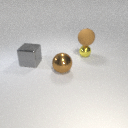
small yellow metal sphere behind large gray metal cube